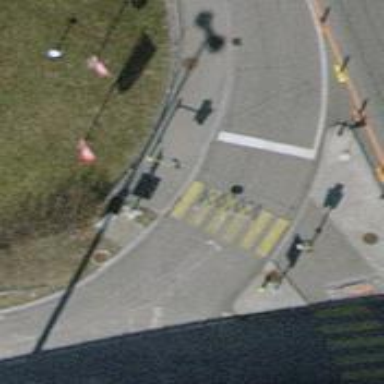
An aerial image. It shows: Traffic signals at road crossing.